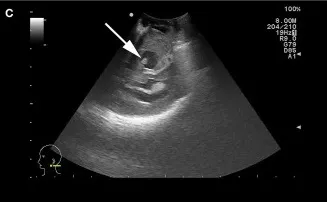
Blood clot in the 4th ventricle.
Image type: radiology (ultrasound)